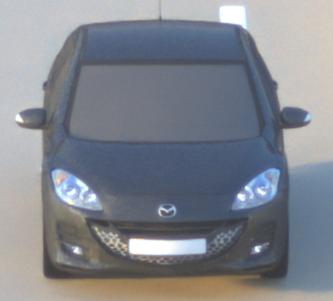
Make: Mazda
Model: 3 1.6
Detailed model: 3 (BL)
Model produced from: 2009/05
Model produced until: 2010/12
Doors: 5
Color: gray
Road condition: dry road
Daytime: sunrise or sunset
Contrast: medium contrast